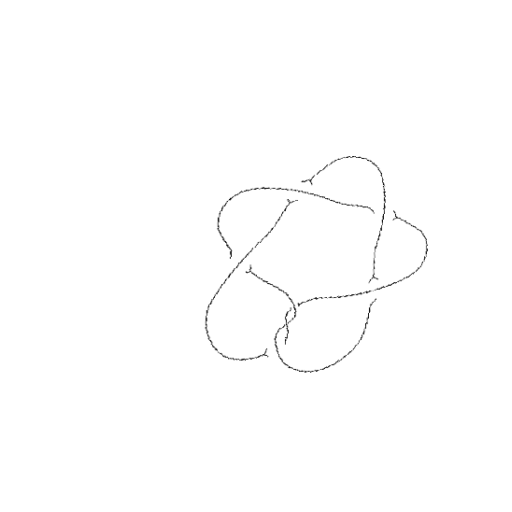
Crossing number: 7